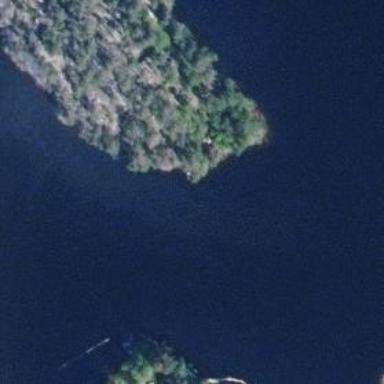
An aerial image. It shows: Islet.